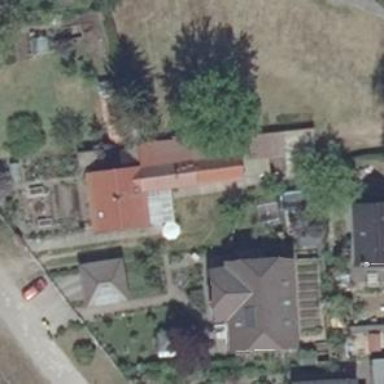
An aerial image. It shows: Simple house.